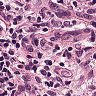
Metastatic tissue present: no